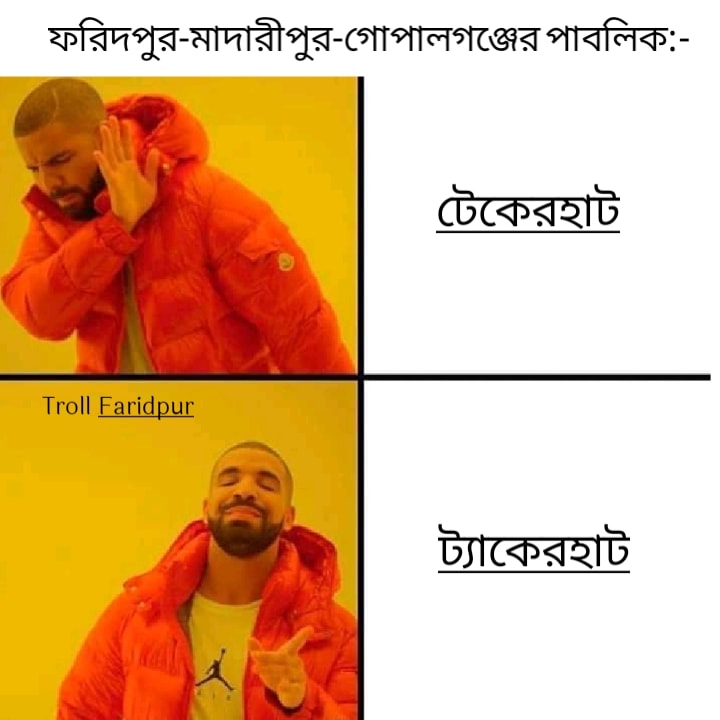
Caption: ফরিদপুর - মাদারীপুর - গোপালগঞ্জের পাবলিক :-     টেকেরহাট     ট্যাকেরহাট
Label: non-hate